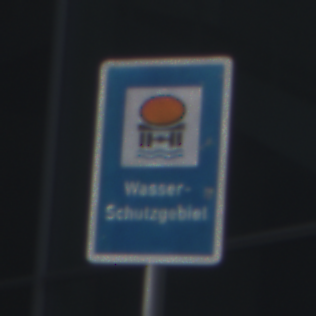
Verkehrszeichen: Wasserschutzgebiet
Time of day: MorningAfternoon
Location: Outdoor (Urban)
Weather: PartlyCloudy
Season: NotSpecified
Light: Natural